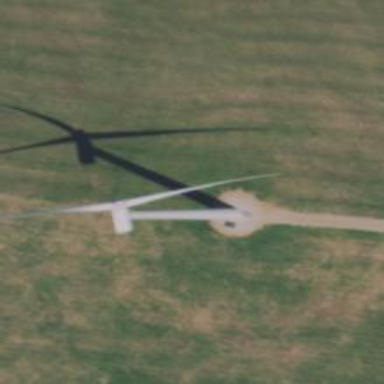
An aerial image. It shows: Industrial building with wind turbine generator. The generator is horizontal axis wind turbine.